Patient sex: F
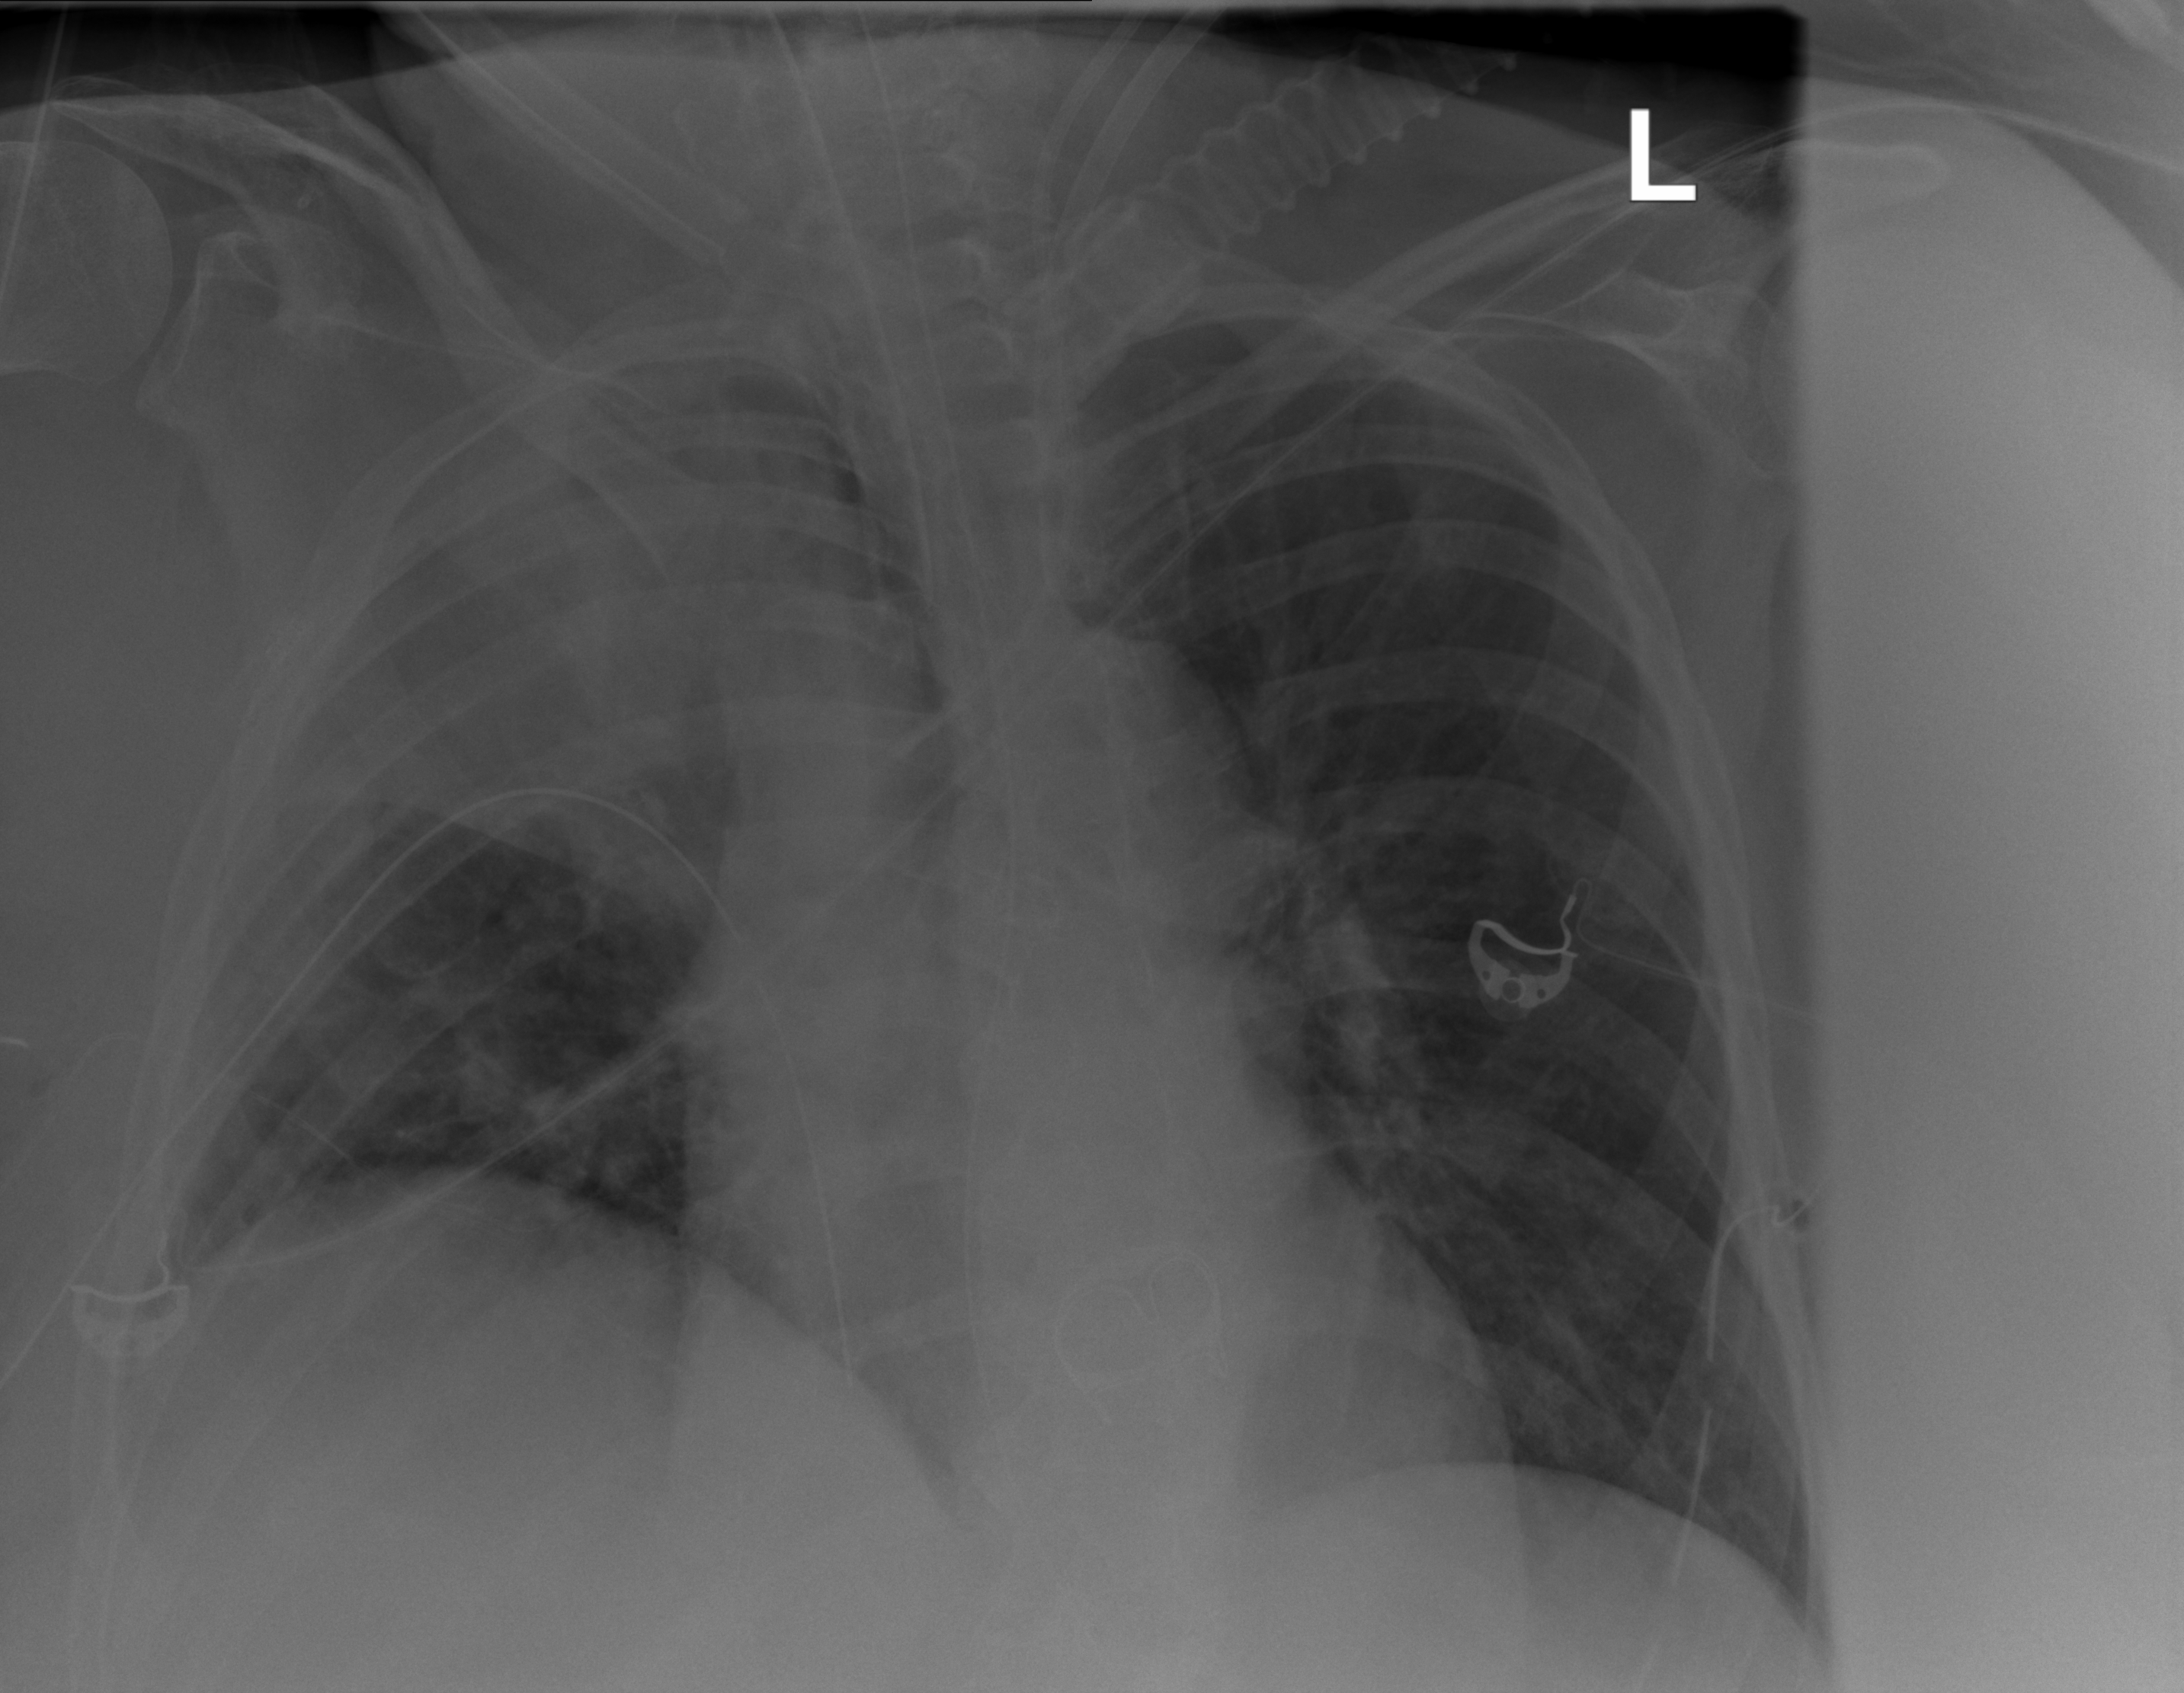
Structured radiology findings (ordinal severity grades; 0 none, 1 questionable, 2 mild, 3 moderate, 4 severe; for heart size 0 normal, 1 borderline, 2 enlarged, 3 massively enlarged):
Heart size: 2
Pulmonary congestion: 2
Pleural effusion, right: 2
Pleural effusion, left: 0
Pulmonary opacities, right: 3
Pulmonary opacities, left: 0
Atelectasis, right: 3
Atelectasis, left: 0